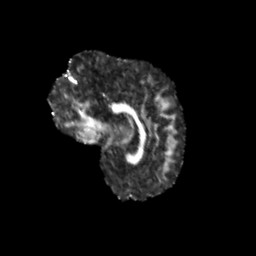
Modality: FA
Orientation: sagittal
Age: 9
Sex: female
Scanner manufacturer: siemens
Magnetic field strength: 3 T
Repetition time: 3.8 s
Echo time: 0.07 s